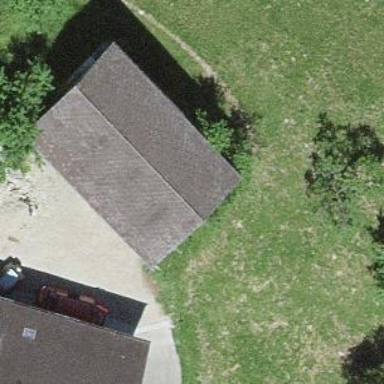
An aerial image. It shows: Garage building.